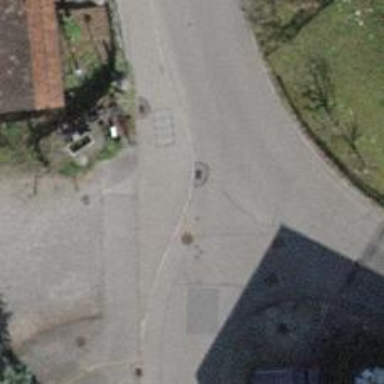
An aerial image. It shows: Kerb barrier.